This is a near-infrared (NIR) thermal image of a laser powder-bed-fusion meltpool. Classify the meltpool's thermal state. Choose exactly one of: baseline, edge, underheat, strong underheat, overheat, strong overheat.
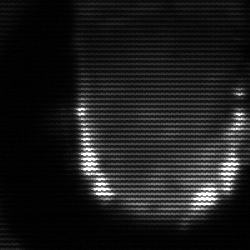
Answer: baseline